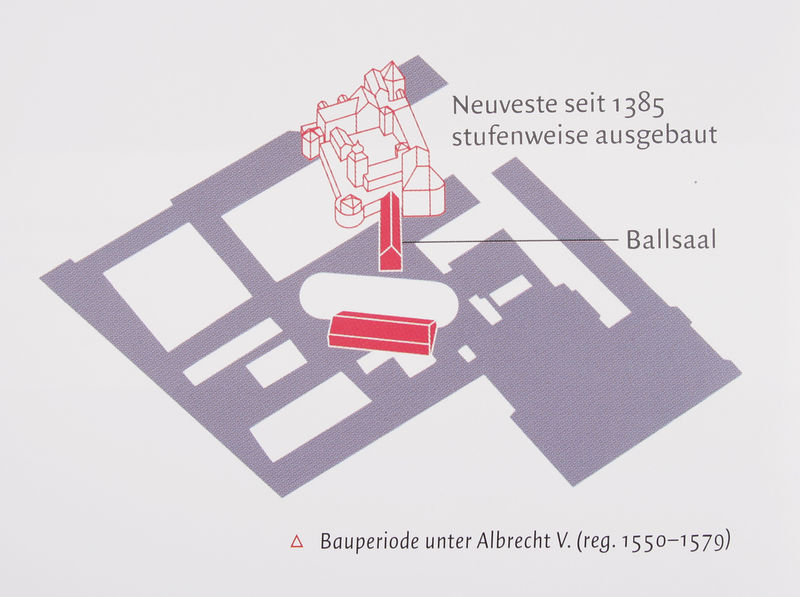
Titel: Bauperiode unter Albrecht V. (reg. 1550-1579)
Standort: München
Institution: Residenz
Schlagwörter: blau, dreieck, ausschnitt, grau, zeichnung, gebäude, haus, hund, rot, schloss, architektur, häuser, kirche, rosa, turm, schrift, modell, ansicht, studie, modern, lila, hof, detail, stufe, jahreszahl, anbau, pink, katze, innenhof, dunkelgrau, burg, münchen, draufsicht, text, beschriftung, entwurf, schema, hellgrau, residenz, plan, beschreibung, höfe, legende, rekonstruktion, grundriss, aufriss, bauzeichnung, bauplan, dreidimensional, innenhöfe, lageplan, konzept, stadtplan, ausbau, ballsaal, albrecht, katre, hunf, neuveste, albrecht v, albrecht v., animation, ausgebaut, bauperiode, baustufe, hervorhebung, neuveste seit 1385, stufenweise, stufenweise ausgebaut, umzeichnung